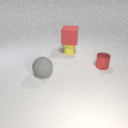
large gray rubber sphere in front of small yellow rubber cylinder